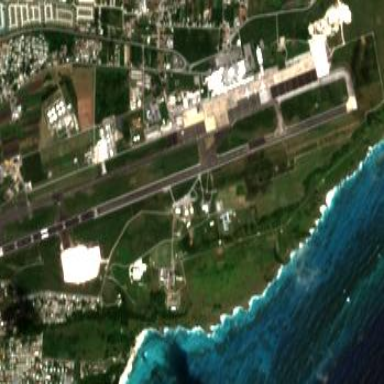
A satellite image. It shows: International aerodrome.